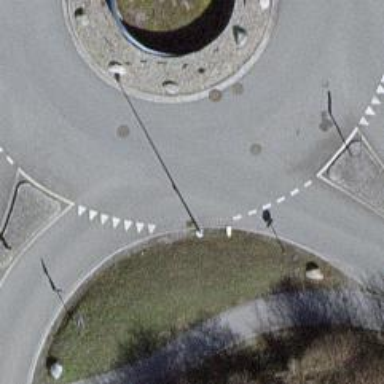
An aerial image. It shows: Tertiary road with asphalt surface leading to roundabout.